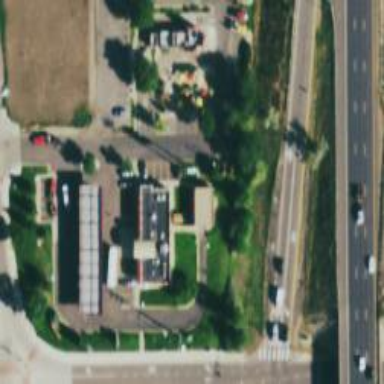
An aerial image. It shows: Convenience shop.